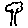
Label: tree